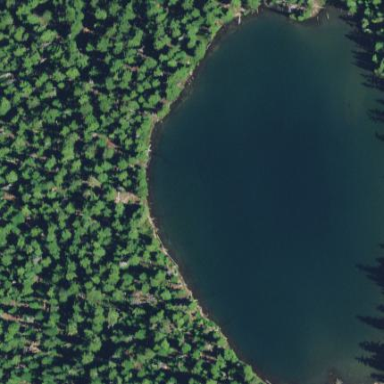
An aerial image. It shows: Beautiful lake surrounded by nature.